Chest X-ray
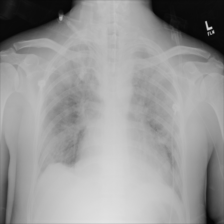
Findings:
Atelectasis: negative
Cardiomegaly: negative
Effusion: negative
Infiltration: positive
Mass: negative
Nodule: negative
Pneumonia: negative
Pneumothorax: negative
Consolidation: negative
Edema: negative
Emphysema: negative
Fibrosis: negative
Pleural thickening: negative
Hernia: negative